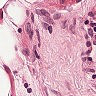
Metastatic tissue present: no